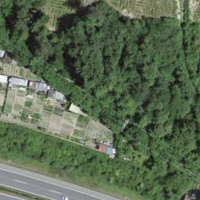
EUNIS habitat code: 57
Species observed at this site:
Stachys sylvatica